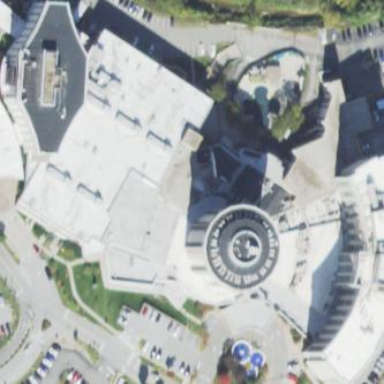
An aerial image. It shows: Building that serves as casino.